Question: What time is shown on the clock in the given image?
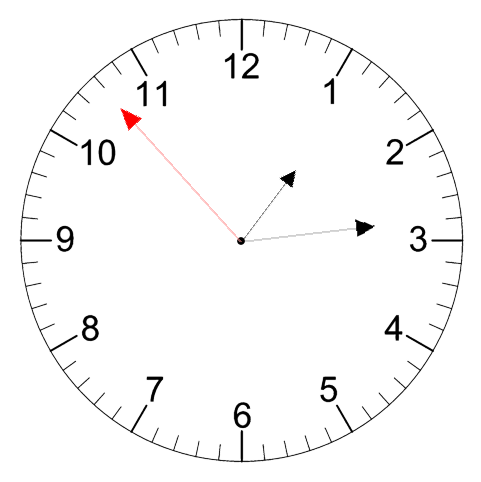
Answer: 01:13:53